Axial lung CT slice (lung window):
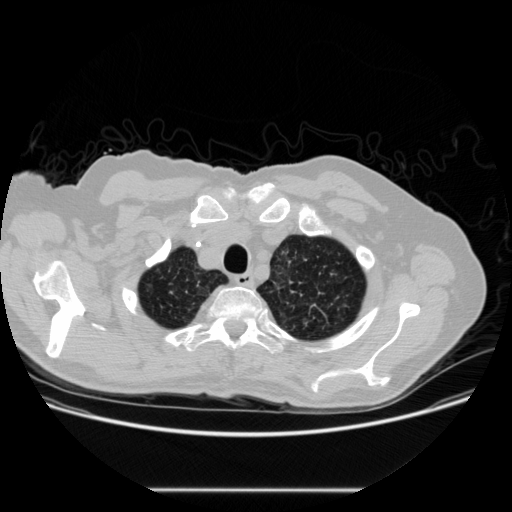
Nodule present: no